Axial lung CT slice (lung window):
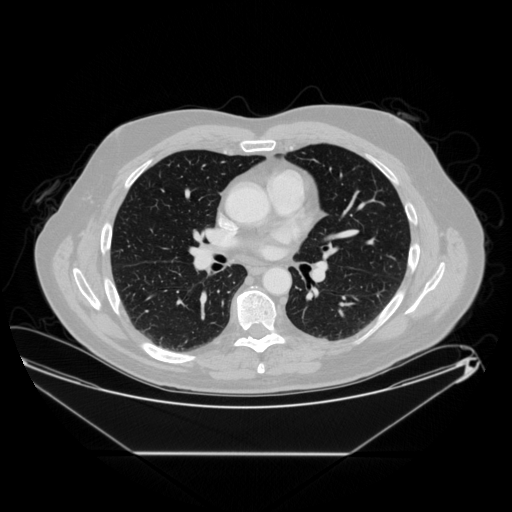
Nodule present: no